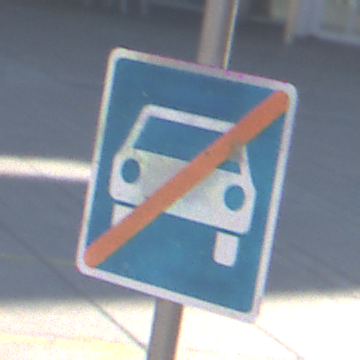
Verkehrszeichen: EndeKraftfahrstrasse
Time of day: MorningAfternoon
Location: Outdoor (Urban)
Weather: Clear
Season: NotSpecified
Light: Natural